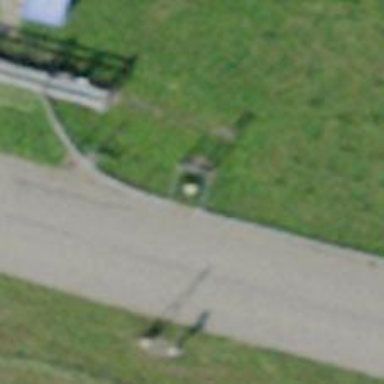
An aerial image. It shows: Lift gate barrier.